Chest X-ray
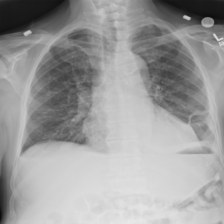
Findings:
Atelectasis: negative
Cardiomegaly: negative
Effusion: negative
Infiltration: negative
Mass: negative
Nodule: negative
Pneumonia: negative
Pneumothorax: negative
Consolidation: negative
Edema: negative
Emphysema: negative
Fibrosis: negative
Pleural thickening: negative
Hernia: negative